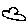
Label: cloud